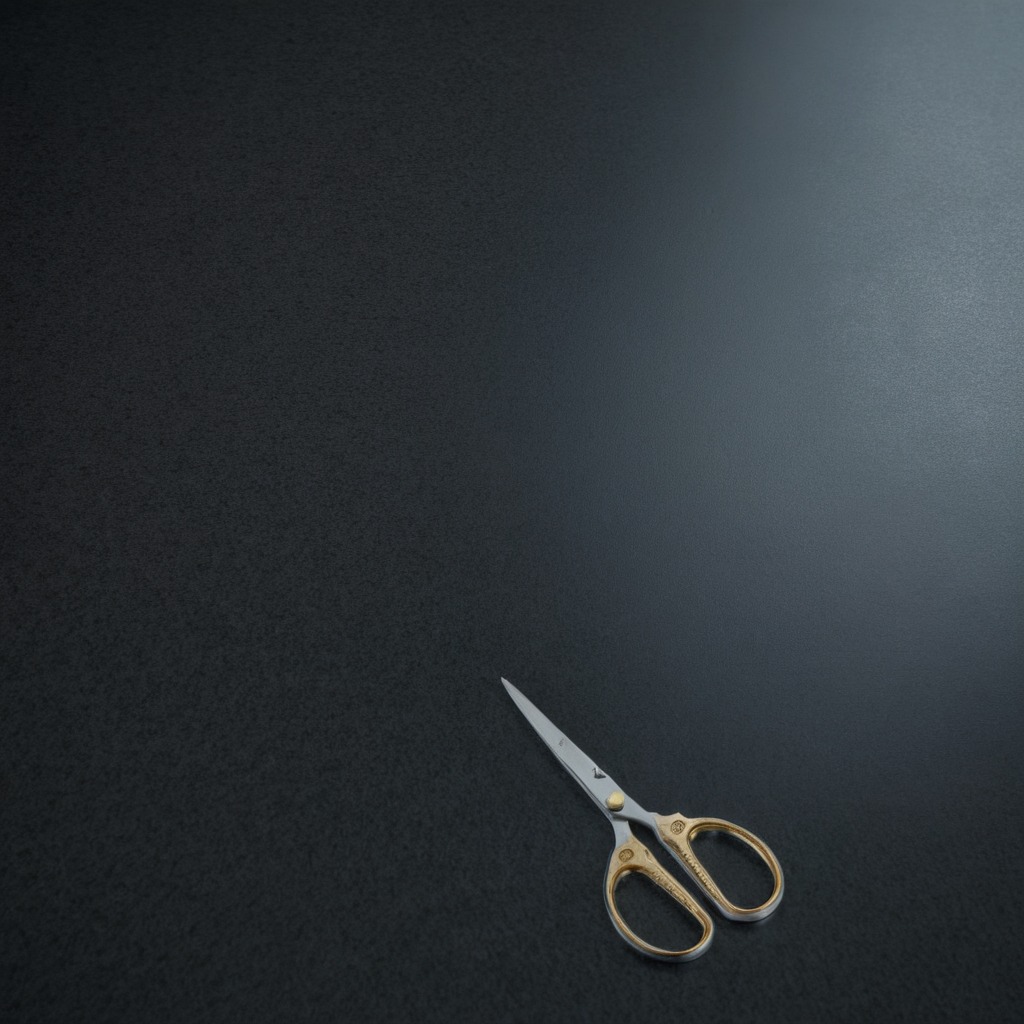
A scissor lies on the clean granite table inside a workshop at night dim ambient light soft shadows worn but